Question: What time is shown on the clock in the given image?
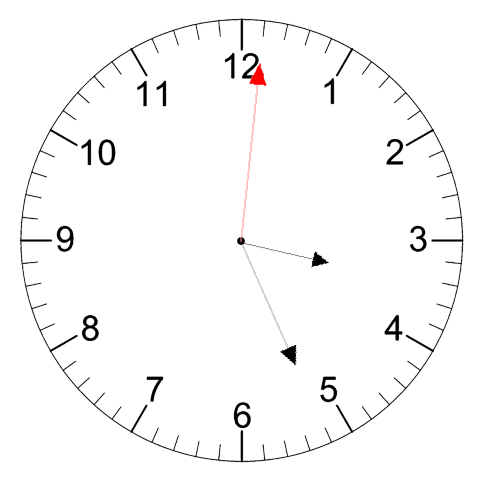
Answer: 03:26:01